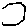
Label: hexagon